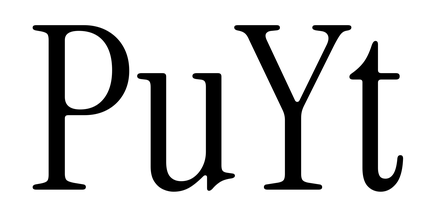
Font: InstrumentSerif-Regular